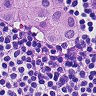
Metastatic tissue present: yes